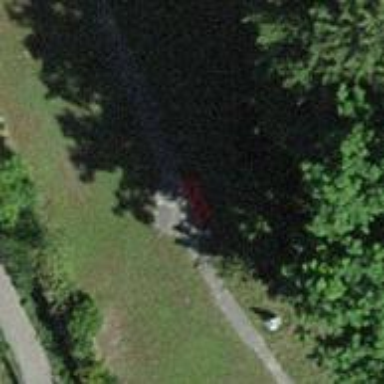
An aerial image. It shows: Red bench.